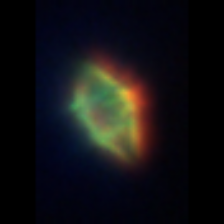
Taxon: Gyrodinium
Group: Dinoflagellates